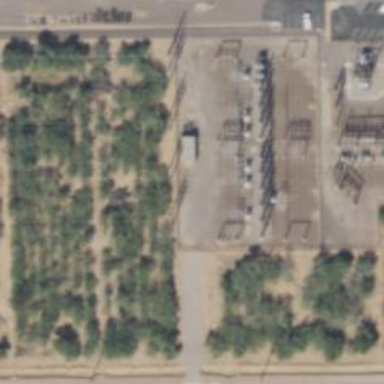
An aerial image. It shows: Switch for power supply.